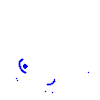
Particle: pion